Field crop: maize
Growth stage: 2
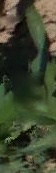
Species: maize